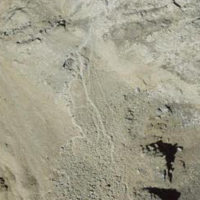
EUNIS habitat code: 48
Species observed at this site:
Ranunculus glacialis